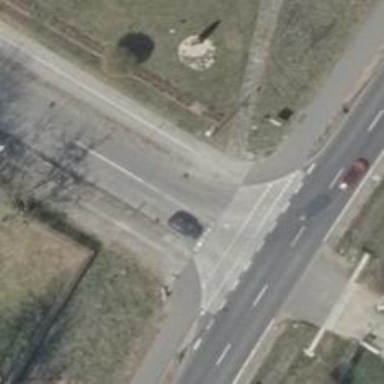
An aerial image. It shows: Asphalt cycleway for cyclists.